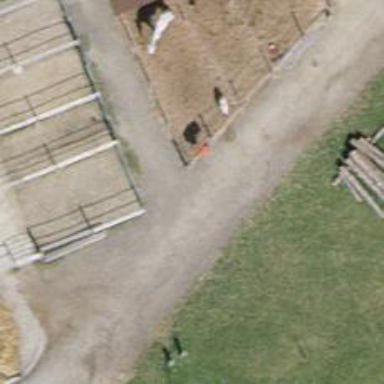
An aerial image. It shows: Fence.